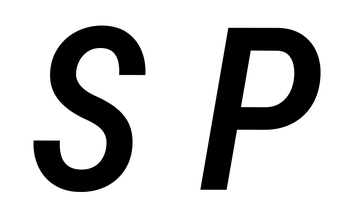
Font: Roboto-Italic_Condensed_Medium_Italic